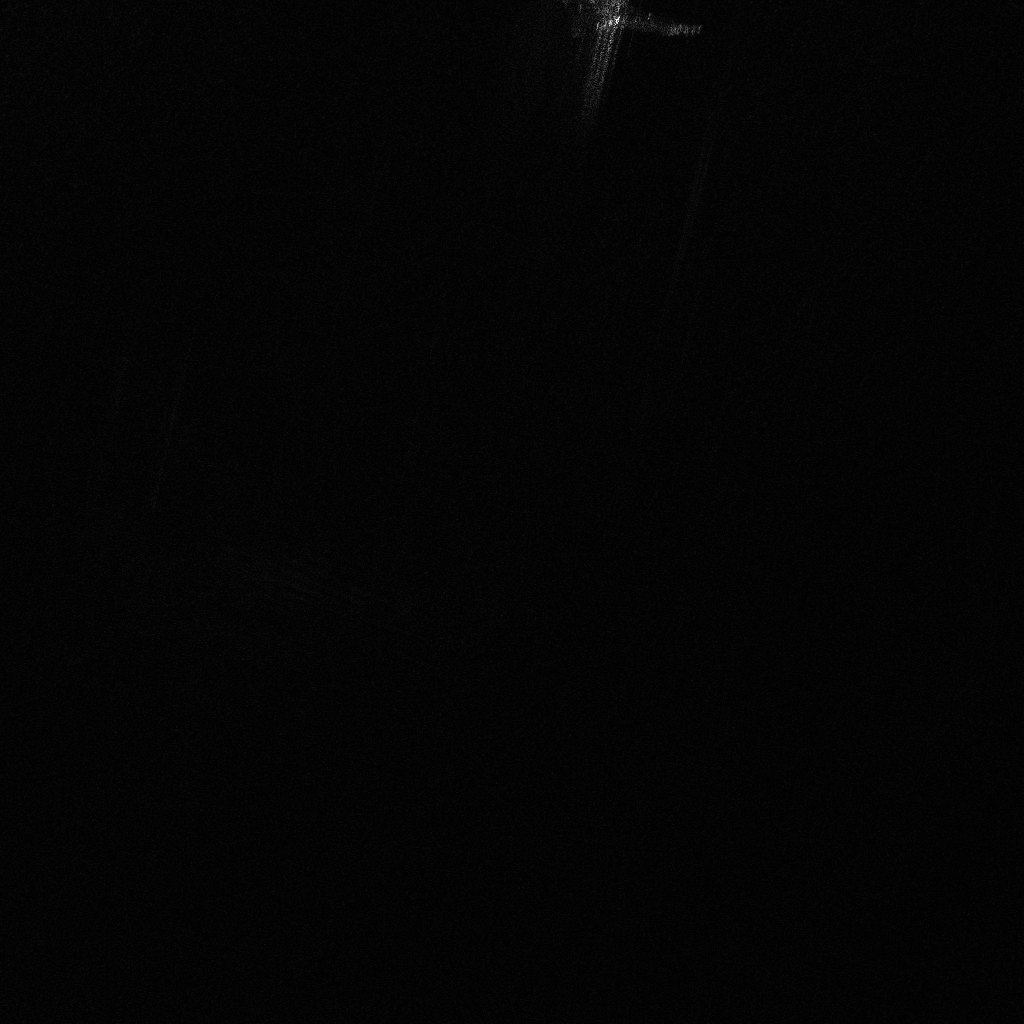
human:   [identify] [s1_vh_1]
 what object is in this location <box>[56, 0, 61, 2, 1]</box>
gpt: <ref>1 medium container at the top</ref>